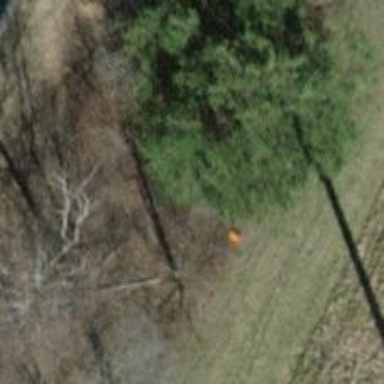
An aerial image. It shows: Aerial marker.